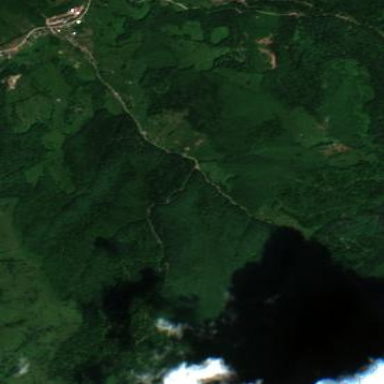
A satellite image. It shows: Mixed wood forest area.